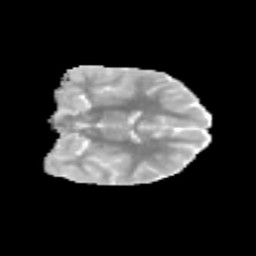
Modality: MD
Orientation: coronal
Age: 9
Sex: female
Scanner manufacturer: siemens
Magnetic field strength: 3 T
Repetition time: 3.8 s
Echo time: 0.07 s